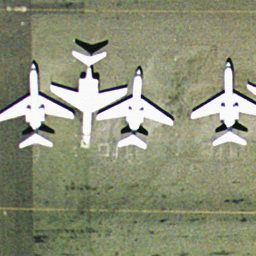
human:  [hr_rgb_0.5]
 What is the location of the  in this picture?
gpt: center